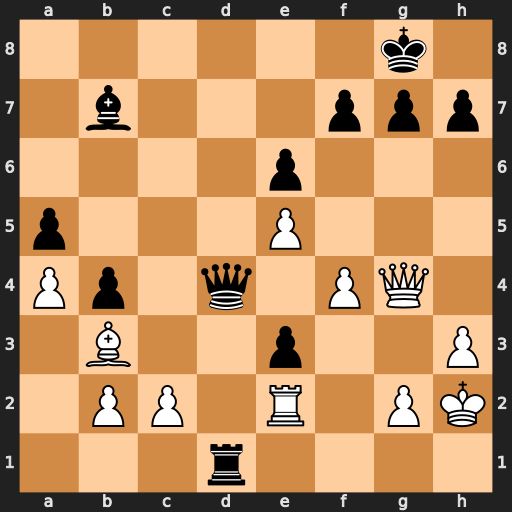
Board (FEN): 6k1/1b3ppp/4p3/p3P3/Pp1q1PQ1/1B2p2P/1PP1R1PK/3r4
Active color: w
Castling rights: -
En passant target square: -
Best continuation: c3 bxc3 bxc3 Qd8 Bxd1